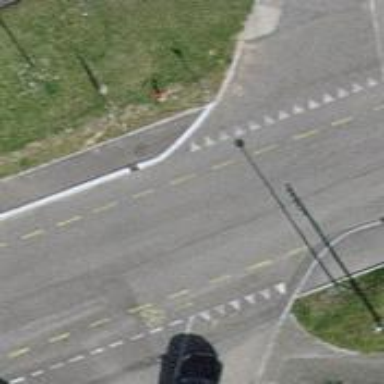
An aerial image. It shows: Tertiary road with designated cycle lane.